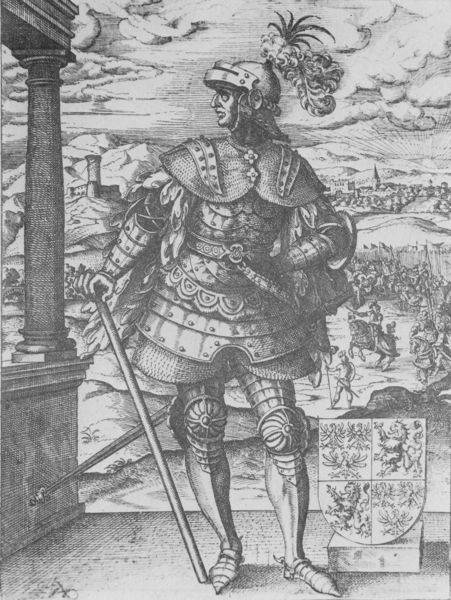
Titel: Bildnis des Drogus
Künstler: Jost Amman
Institution: (Seriendruck)
Schlagwörter: adler, berg, feder, felsen, hand, himmel, kampf, kopf, kämpfer, körper, mann, schatten, weiß, wolken, kirchturm, landschaft, menschen, stadt, blumen, grau, licht, mund, männer, nase, profil, schmuck, schwarz, säule, säulen, zeichnung, ausblick, blick, blüte, blüten, gebäude, gras, gürtel, haus, tier, wiese, wolke, menge, architektur, arm, arme, augen, federn, gesicht, kragen, mensch, sockel, spitze, stehen, bildnis, herr, portrait, porträt, signatur, horizont, häuser, hügel, natur, brüstung, kirche, sonne, boden, pose, stehend, adel, person, frontal, renaissance, wald, kamin, pferd, pferde, reiter, schornstein, stock, turm, federbusch, ritt, schweif, aussicht, taille, terrasse, fahnen, ort, gehstock, haltung, schuhe, stab, berge, fels, gebirge, dorf, giebel, grafik, graphik, farblos, krieg, schlacht, treppe, soldaten, inschrift, glanz, metall, stufe, plinthe, knie, scheide, aufstützen, nieten, eisen, erker, schild, panzer, stolz, burg, strahlen, festung, schienbein, druck, schwarz-weiß, schraffur, radierung, stich, schwert, waffen, soldat, waffe, bleistift, degen, helm, menschenmenge, ritter, armee, heer, rüstung, sieg, architrav, kapitell, ganzfigur, wappen, harnisch, gesims, scharnier, mittelalter, krieger, fernsicht, feldherr, visier, tempel, löwe, basis, helmbusch, klappe, emblem, kupferstich, kopfschmuck, reproduktion, schaft, szenen, zepter, schutz, würde, castle, toskanisch, entasis, truppen, waffenrock, wappenschild, beinschienen, käpfer, basisi, knieschoner, armschienen, arcitrav, erfolg, schornastein, knieschutz, helmschmuck, stpck, dege, riutter, wappenrock, visier hochgeklappt, faeblos